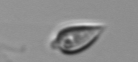
Label: Oxytoxum